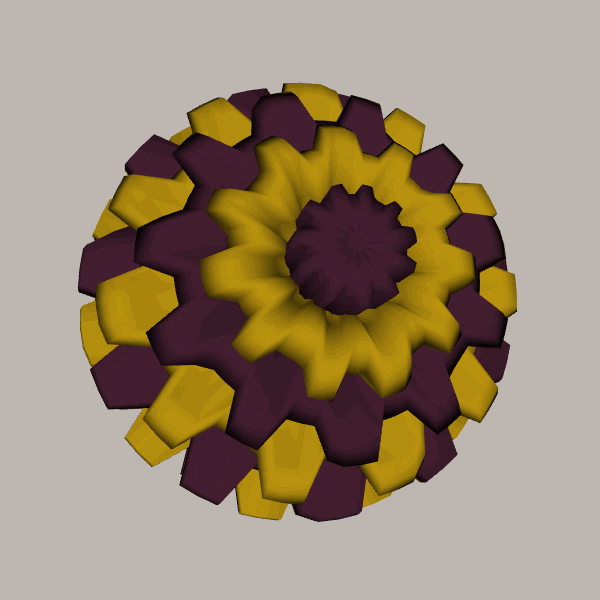
Background: light